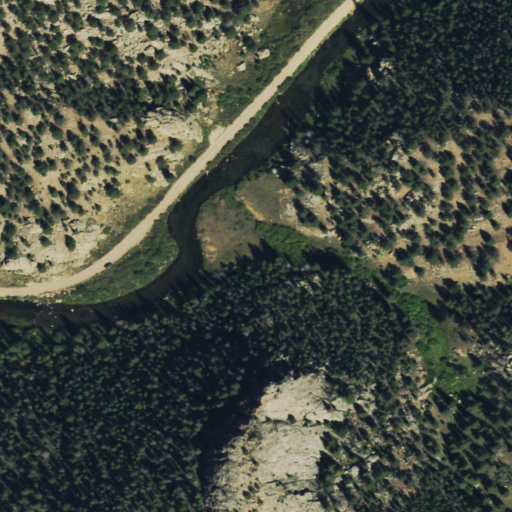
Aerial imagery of valley in Colorado named Sledge Hammer Gulch containing evergreen forest, shrub, and woody wetlands